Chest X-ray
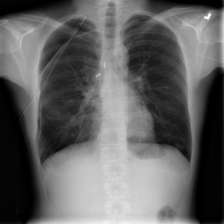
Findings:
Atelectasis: negative
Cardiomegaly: negative
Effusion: negative
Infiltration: negative
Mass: negative
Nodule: negative
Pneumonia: negative
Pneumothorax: positive
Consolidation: negative
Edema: negative
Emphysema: negative
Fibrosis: negative
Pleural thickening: negative
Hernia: negative